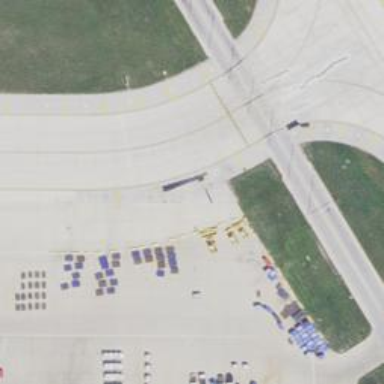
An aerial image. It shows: View of taxiway at the airport.